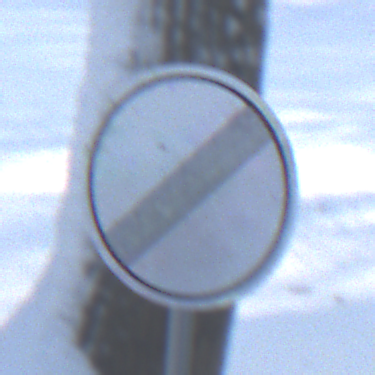
Verkehrszeichen: EndeSaemtlicherBegrenzungen
Umgebung: Outdoor, Nature
Tageszeit: MorningAfternoon
Wetter: Clear
Licht: Natural
Jahreszeit: Winter
Kontrast: LowContrast